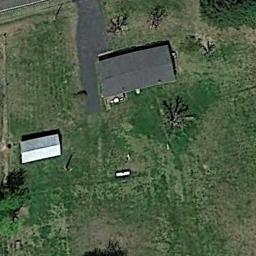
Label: sparse_residential